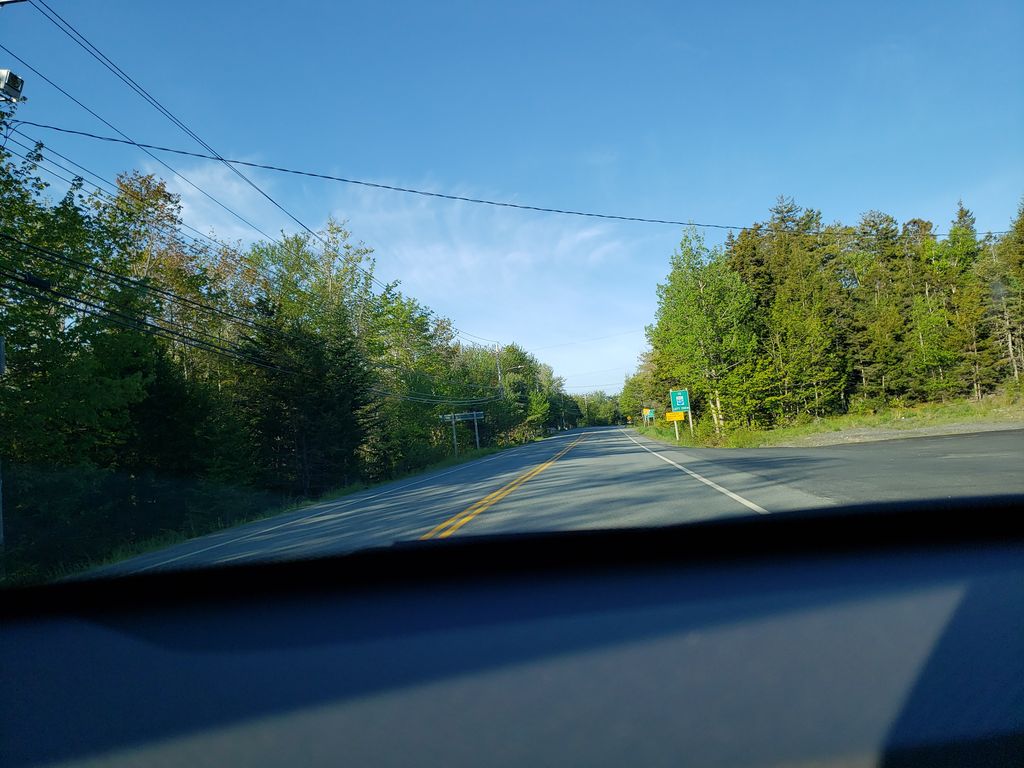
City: halifax